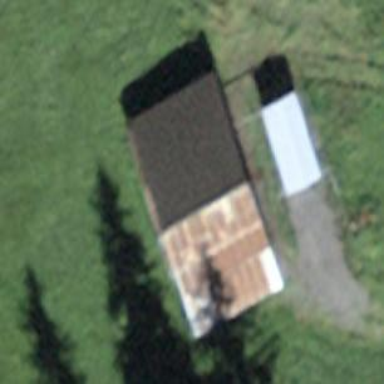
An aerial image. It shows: Barn.